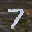
Label: 7